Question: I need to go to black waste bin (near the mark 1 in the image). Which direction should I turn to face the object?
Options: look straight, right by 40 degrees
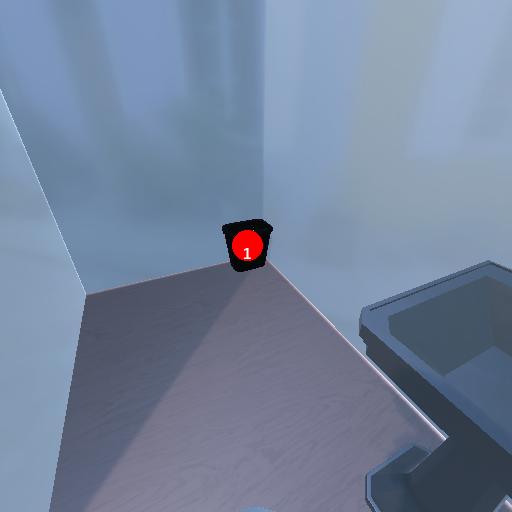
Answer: look straight